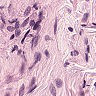
Metastatic tissue present: no